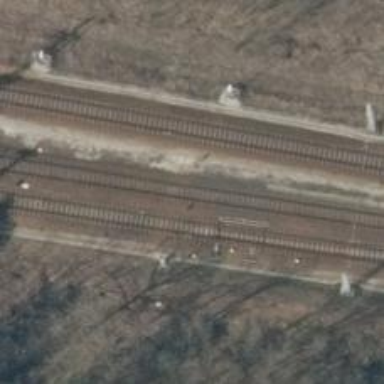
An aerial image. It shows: Railway signal.